Question: Every time my WCF service is idle for awhile (about 15mins or more) it takes sometime to initialize the new request. Usually response time is 2-3secs and first request is around 30secs. Indeed it is similar to the post explained here. <URL>
But solution with channel factory seems on the client side and it is only for when automatically proxy is generated. I am looking for a solution on the server side because my client isn't using any proxy class or wsdl class. It simply builds a request as a string and makes an http post request.
Anyway If I am providing a B2B webservice, It is not easy to say my customers to do a workaround on their client side.
I am using https. Could be the problem as well?
EDIT: I have checked the IIS idle time which is already set 0 on the server.
EDIT2: when I check my travelog, I dont see any detailed information. below is how my trace code in web.config looks like and screenshot from it. Maybe I need to extend the trance information but how?
'''
<system.diagnostics>
<sources>
<source name="System.ServiceModel" switchValue="Information, ActivityTracing" propagateActivity="true">
<listeners>
<add name="traceListener" type="System.Diagnostics.XmlWriterTraceListener" initializeData="c:\log\Traces.svclog"/>
</listeners>
</source>
<source name="System.ServiceModel.MessageLogging">
<listeners>
<add name="xml" initializeData="c:\log\MessageLog.log"/></listeners>
</source>
</sources>
'''

Thanks for your advises.
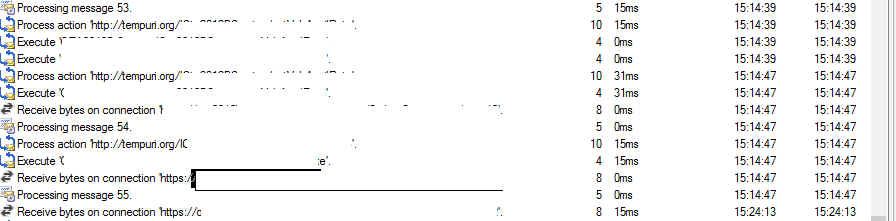
Answer: I suspect that it has to do with recycling and termination of process after some idle time.
Every application on IIS runs under some AppPool. I have checked my settings on DefaultAppPool (win 8.1) and these are below.

I know that you write that you have IIS idle time set to 0 on server. But have you checked right App Pool? And is it this value that I have shown on the first screenshot?
I would also check if after some time some w3p process (responsible for your WCF app and run under your set AppPool identity) cease to exist on the server. Also, I would try to self host the WCF service to check if it is a problem with IIS or somewhere else.